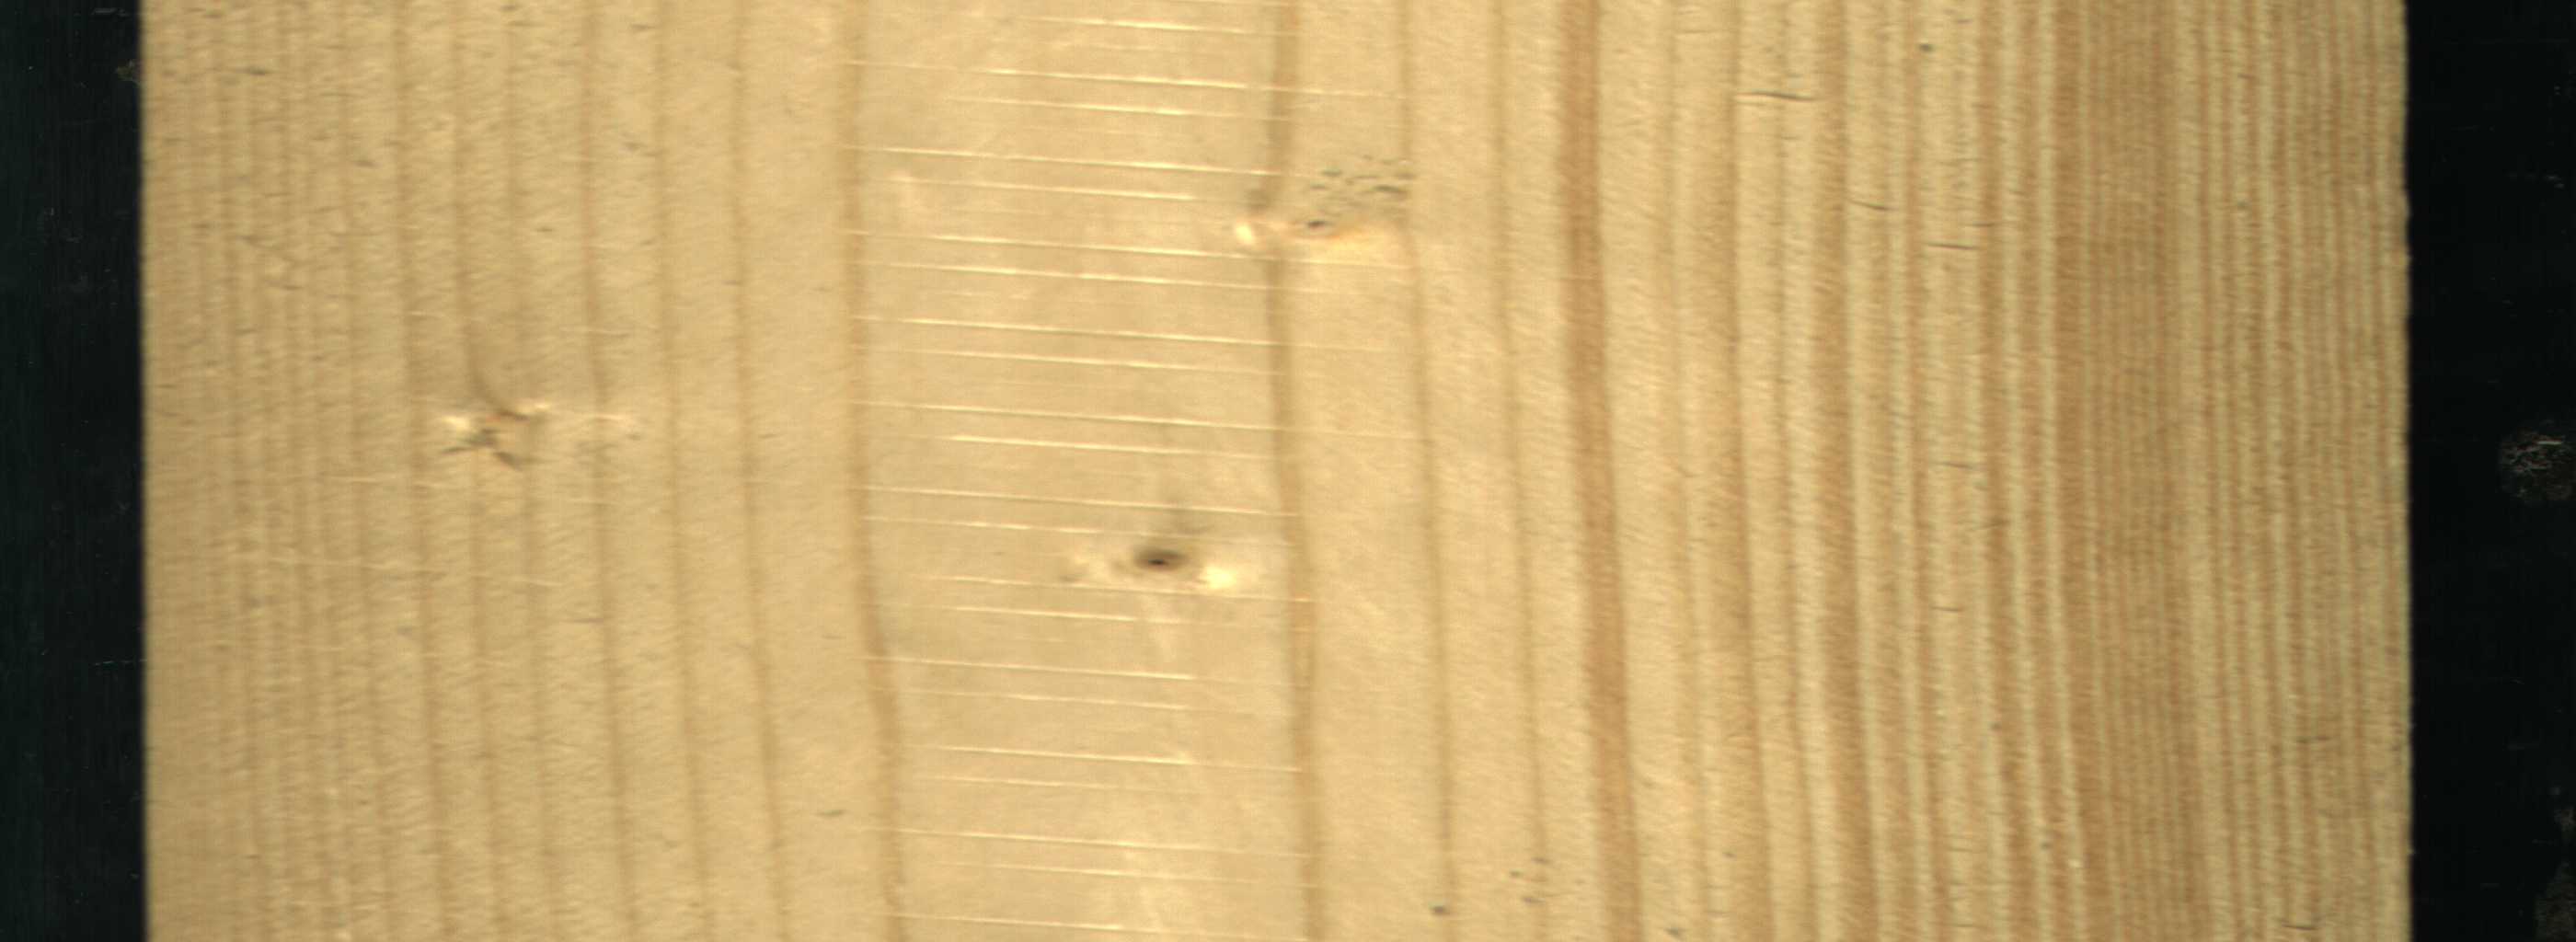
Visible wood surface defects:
Live_Knot